Interaction volume radius: 5 \u00c5
Interaction volume height: 10 \u00c5
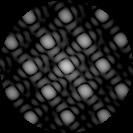
Disorder parameter: 0.03369